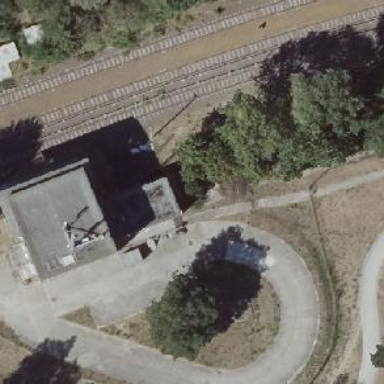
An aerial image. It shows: Building used as switch box for railway signal functions.